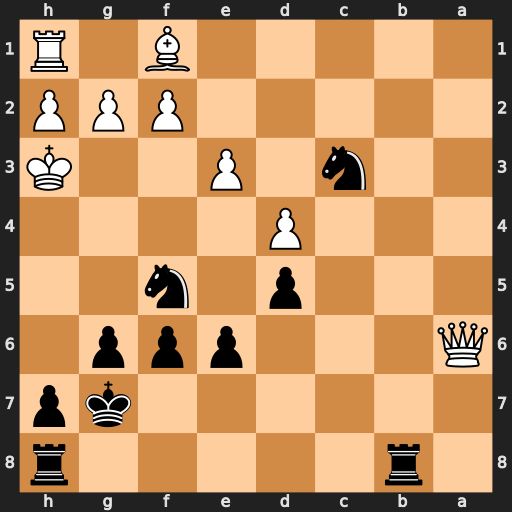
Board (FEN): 1r5r/6kp/Q3ppp1/3p1n2/3P4/2n1P2K/5PPP/5B1R
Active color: b
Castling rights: -
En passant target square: -
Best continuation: Ne4 g4 Nxf2+ Kg2 Nxg4